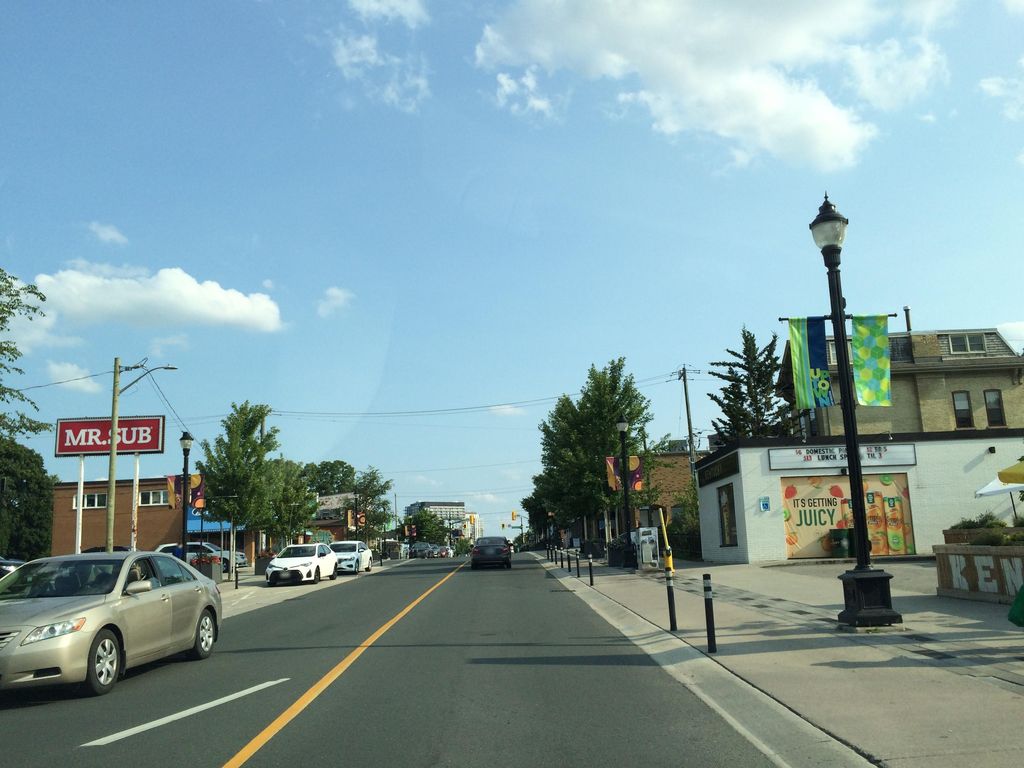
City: kitchener-waterloo